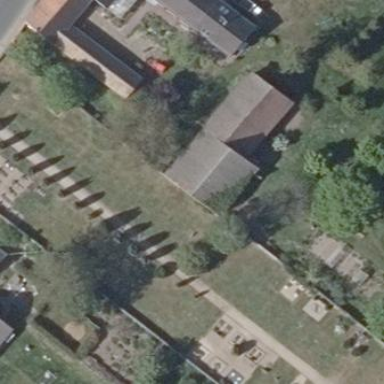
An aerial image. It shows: Graveyard.